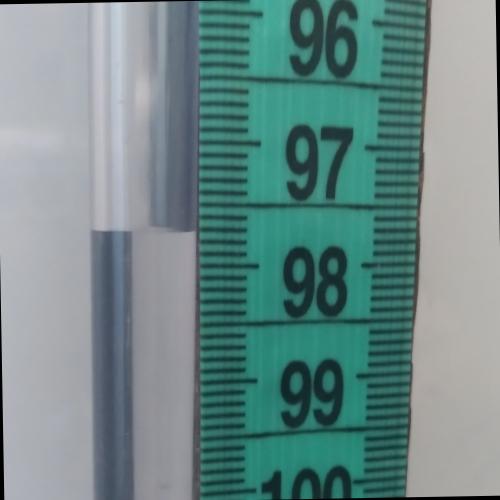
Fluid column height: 97.7 cm